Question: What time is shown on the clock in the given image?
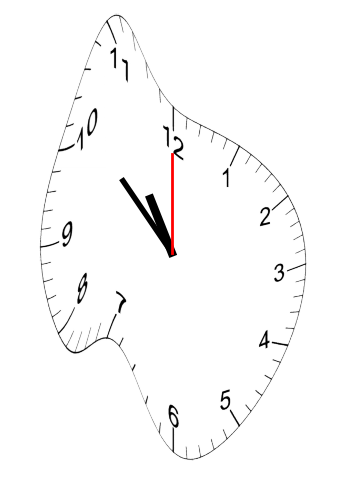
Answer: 10:52:00